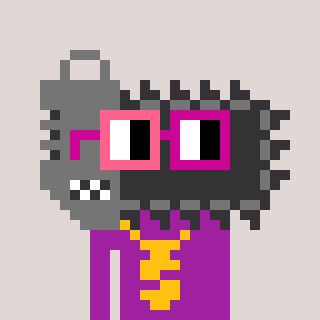
a pixel art character with square pink and red glasses, a chainsaw-shaped head and a magenta-colored body on a warm background